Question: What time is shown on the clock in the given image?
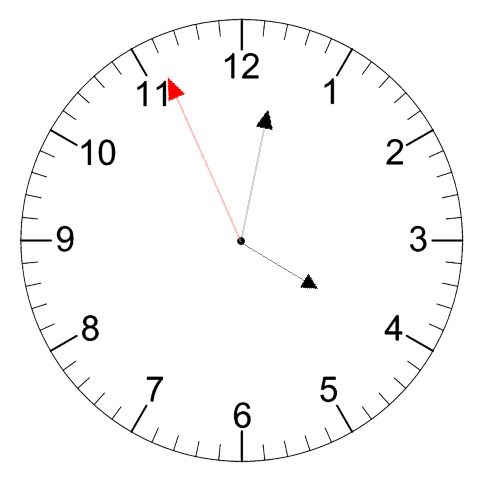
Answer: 04:01:56